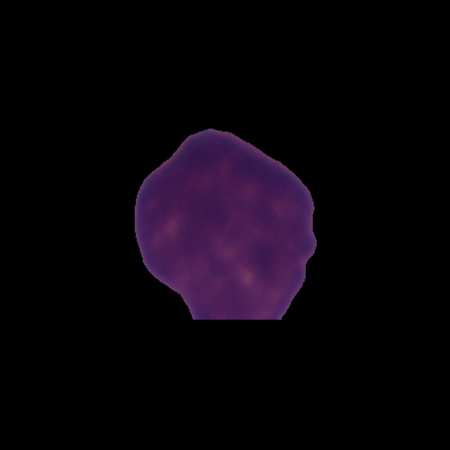
Label: healthy